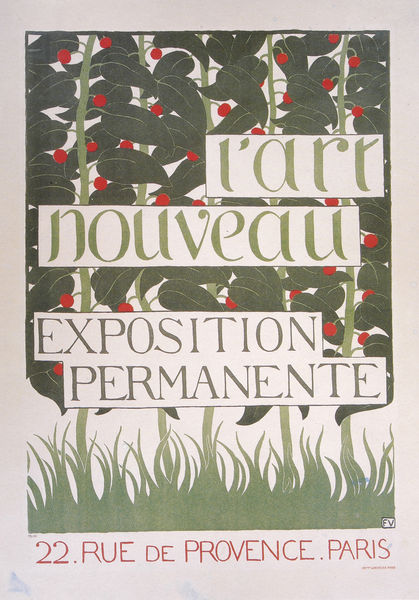
Titel: Plakat für die Galerie "L'Art Nouveau", Paris
Künstler: Félix Vallotton
Standort: Berlin
Institution: Staatliche Museen zu Berlin, Preußischer Kulturbesitz
Schlagwörter: baum, blätter, weiß, bäume, grün, blume, blumen, frankreich, grau, paris, pastell, schwarz, gras, rot, wiese, ornament, blass, natur, strauch, blatt, pflanze, pflanzen, frucht, früchte, ranken, tomate, schrift, papier, modern, grafik, graphik, siebdruck, schriftzug, werbung, französisch, dekoration, jugendstil, floral, punkte, kirschen, stiele, buch, provence, beeren, druck, lithographie, jugenstil, titel, seite, illustration, text, zeitschrift, stilisiert, plakat, titelblatt, reklame, kunst, stängel, neu, buchseite, ankündigung, art, aufschrift, ausstellung, ausstellungsplakat, dauerausstellung, exposition, exposition permanente, figural, floresk, gebrauchsgrafik, gewächse, kunstausstellung, l'rt nouveau, ljugendstil, l`art nouveau, neue kunst, nouveau, organisch, ornamental, poster, rarr, rarr nouveau, rue, staude, titelseite, wellig, fauna, tomaten, art deco, art nouveau, neue, austellung, geädert, t, de, 22, permanent, ständig, farblithographie, daueraustellung, l'art nouveau